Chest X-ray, PA view. Patient: 51 years old, sex M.
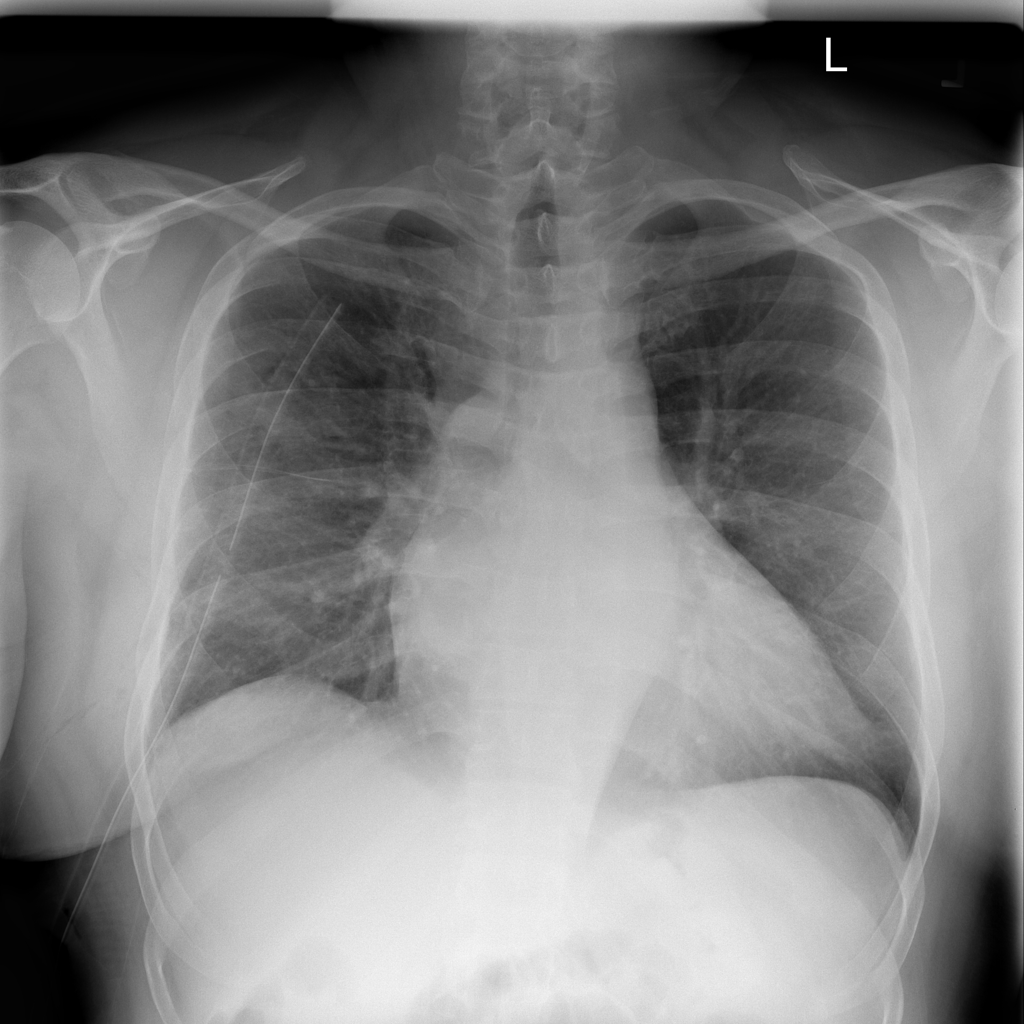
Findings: Infiltration